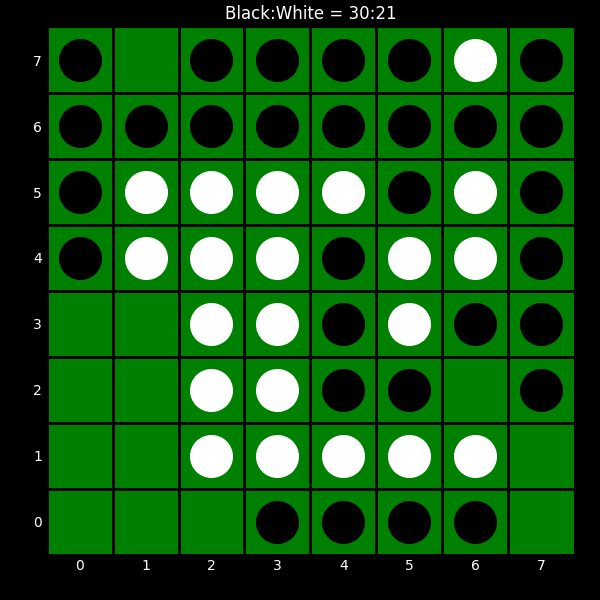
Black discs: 30
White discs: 21